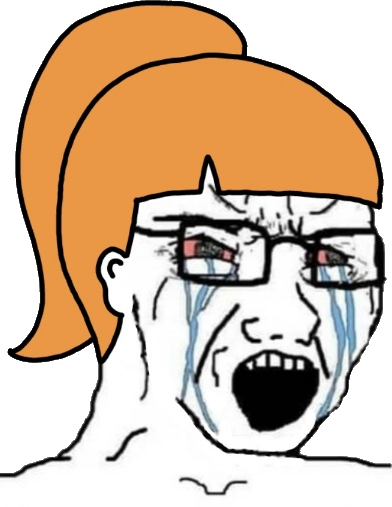
Label: 5_Soyjak